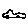
Label: car